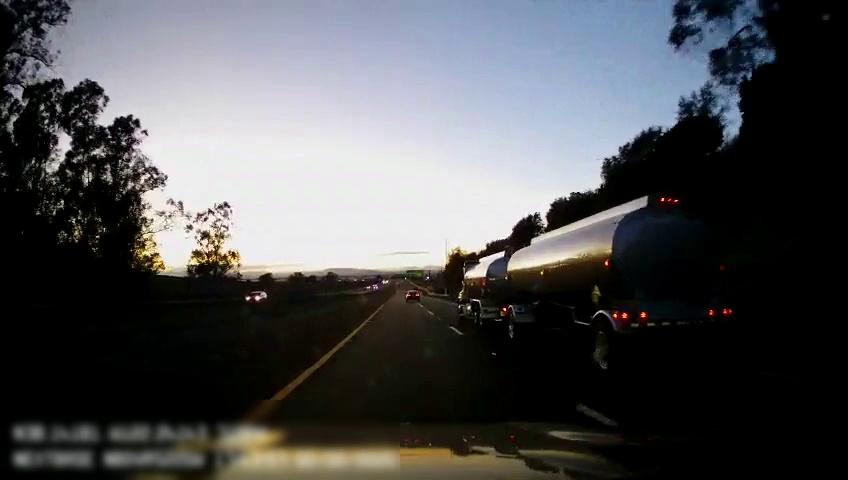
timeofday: Dusk/Dawn/Twilight
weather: Sunny
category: Drivable Space
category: Vehicles | Car
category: Vehicles | Other LV
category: Vehicles | Truck
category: Vehicles | SUV
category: Lanes | Alternate Lane
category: Lanes | Alternate Lane
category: Lanes | Alternate Lane
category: Traffic | Signs